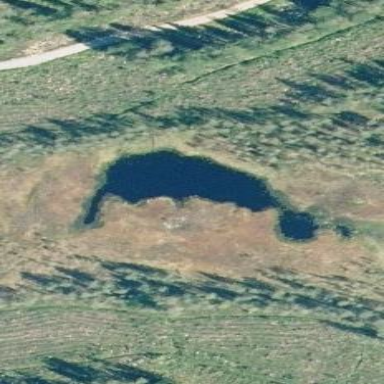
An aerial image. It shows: Serene lake.